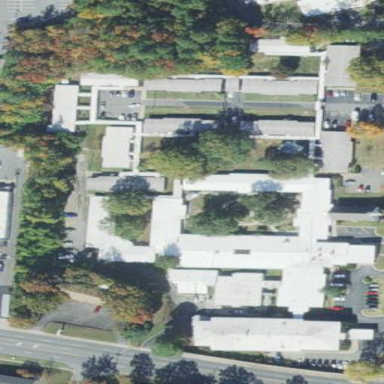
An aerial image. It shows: Nursing home building.